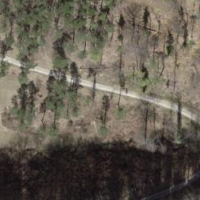
EUNIS habitat code: 41
Species observed at this site:
Anthocharis cardamines
Pholidoptera griseoaptera
Phaneroptera falcata
Geranium sanguineum
Gonepteryx rhamni
Milvus milvus
Aglais io
Alytes obstetricans
Euplagia quadripunctaria
Argynnis paphia
Lacerta agilis
Buteo buteo
Gomphocerippus rufus